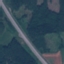
Land use / land cover: Highway